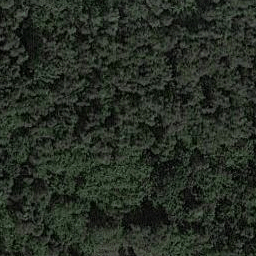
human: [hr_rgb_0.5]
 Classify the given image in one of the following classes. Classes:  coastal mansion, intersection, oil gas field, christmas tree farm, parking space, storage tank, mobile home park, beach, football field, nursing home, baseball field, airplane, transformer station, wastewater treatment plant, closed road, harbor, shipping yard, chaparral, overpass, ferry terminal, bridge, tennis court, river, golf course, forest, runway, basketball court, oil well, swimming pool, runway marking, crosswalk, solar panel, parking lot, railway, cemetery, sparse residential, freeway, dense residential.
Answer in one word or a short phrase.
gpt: forest